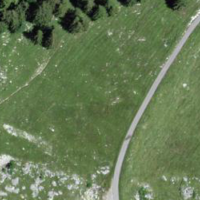
EUNIS habitat code: 23
Species observed at this site:
Lysandra bellargus